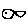
Label: fish